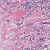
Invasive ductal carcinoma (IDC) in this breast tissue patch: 1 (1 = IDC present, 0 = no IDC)